Question: I'm trying to create web application in eclipse.  I want Eclipse to generate .class file that would be reffered from index.html. What should I do?
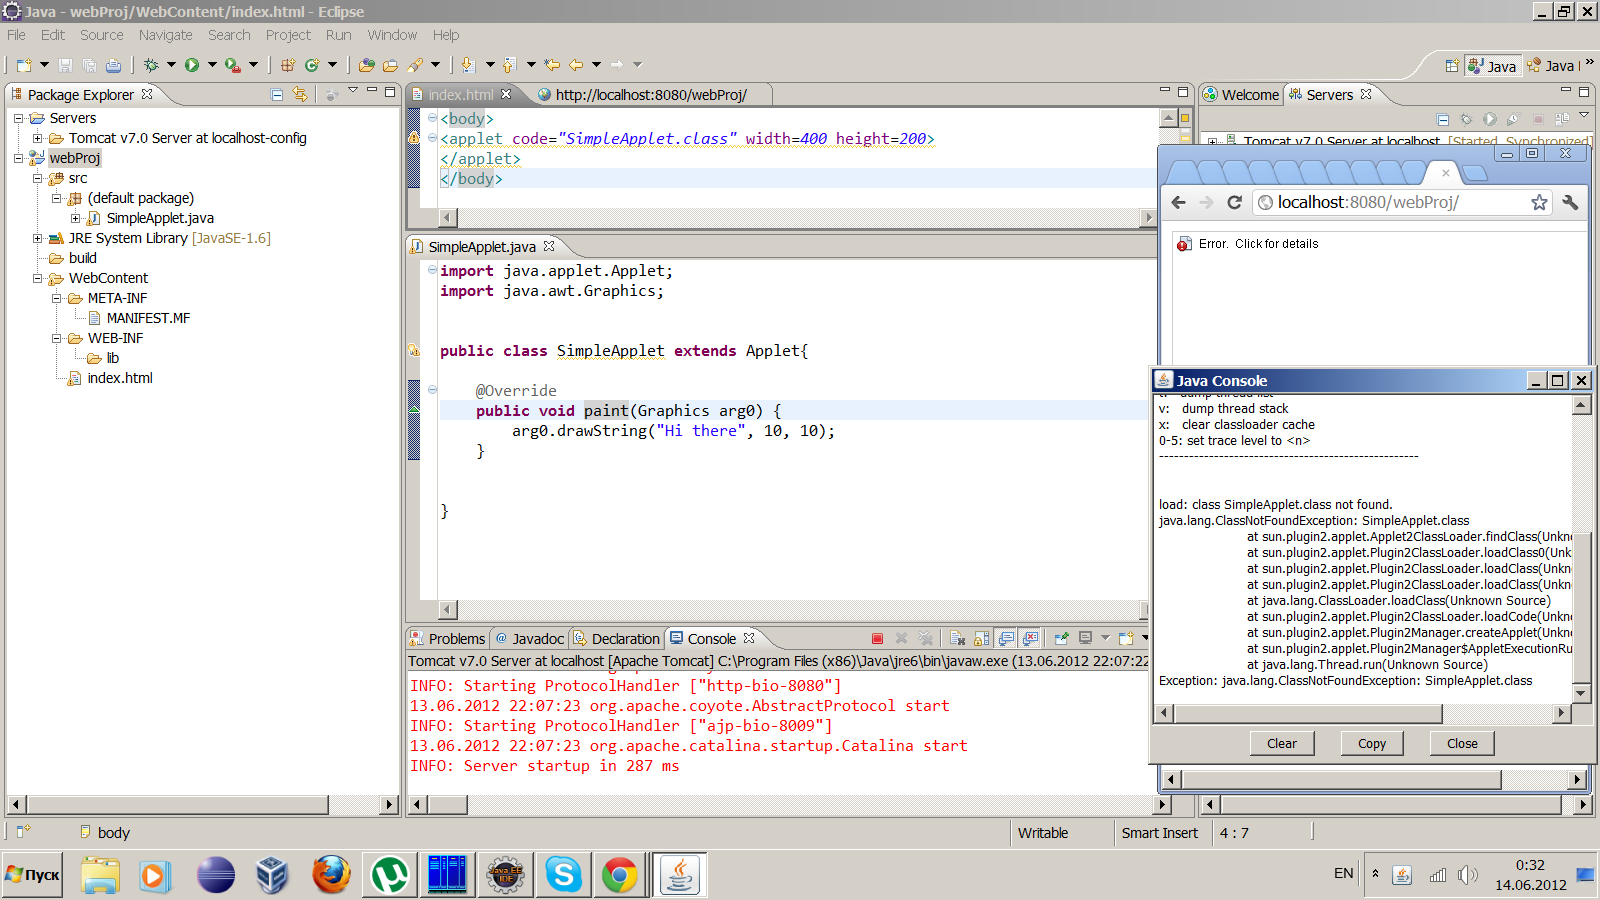
Answer: 1. Create new folder for applets: webProj->Properties->Java Build Path->Default Output folder
2. Update applet tag: applet code="SimpleApplet.class" codebase ="./applet/" width=400 height=200